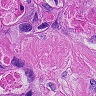
Metastatic tissue present: yes